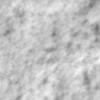
Label: no_change